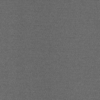
Label: dusty